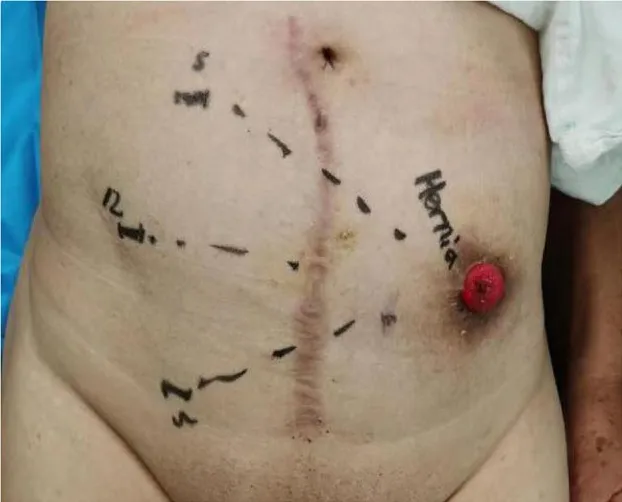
Layout of the trocar placement.
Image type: medical_photograph (other_medical_photograph)